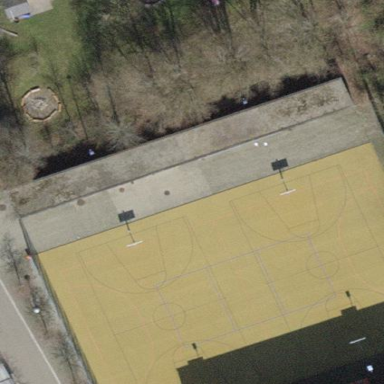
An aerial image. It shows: Multi-sport pitch for leisure land activities.